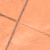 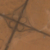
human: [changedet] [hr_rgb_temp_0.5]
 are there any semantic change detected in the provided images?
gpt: The crossroads has been extended.